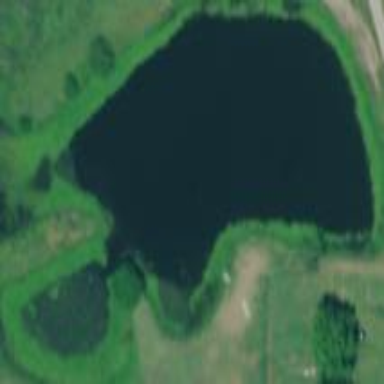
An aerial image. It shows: Pond with natural water.